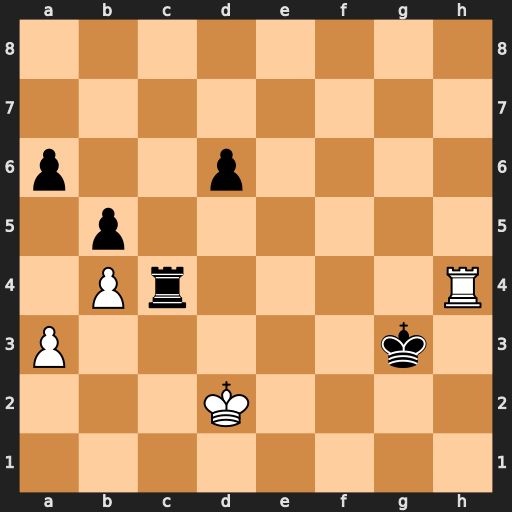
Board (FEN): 8/8/p2p4/1p6/1Pr4R/P5k1/3K4/8
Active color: w
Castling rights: -
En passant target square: -
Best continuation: Rxc4 bxc4 a4